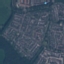
Land use / land cover: Residential